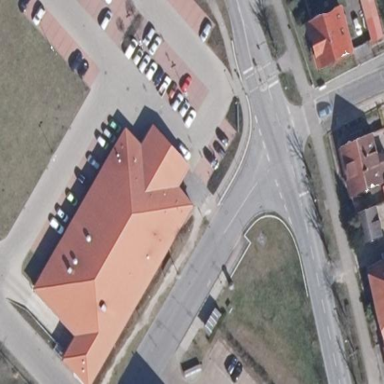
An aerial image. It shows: Retail building housing supermarket.